Aerial crown-view tile of a tropical tree (Barro Colorado Island, Panama), acquired 20241112:
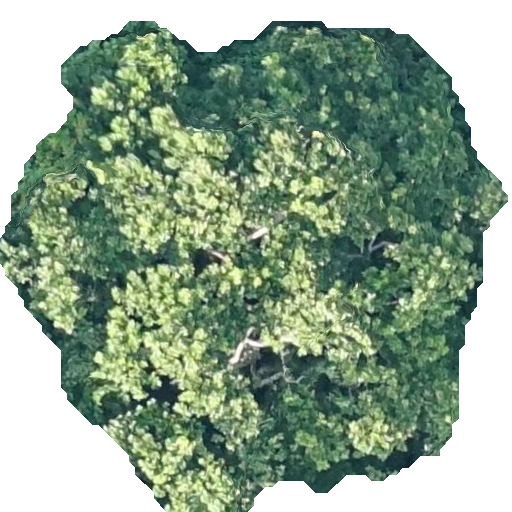
Species: Anacardium excelsum
GBIF accepted scientific name: Anacardium excelsum
Crown area: 289.839 m²